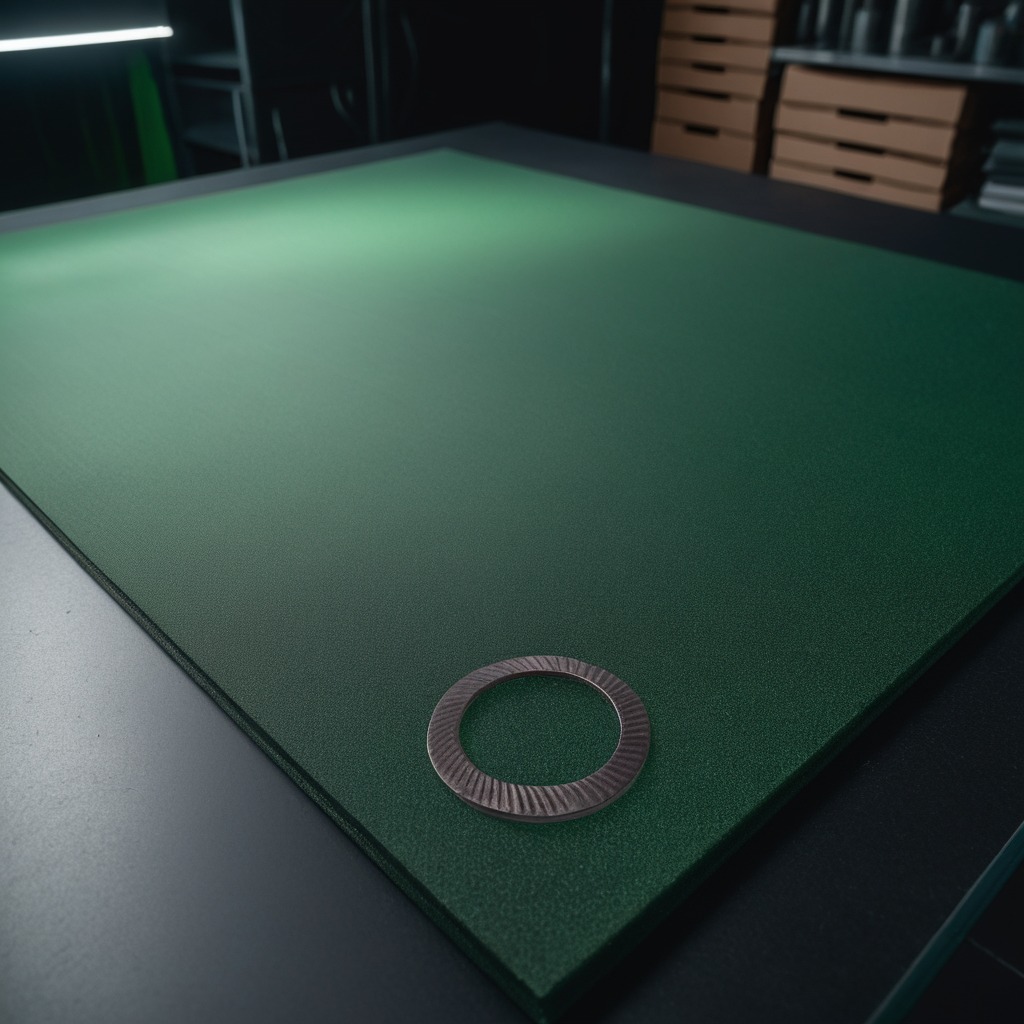
A flat metal washer is lying on a green rubber mat inside a workshop at night dim ambient light soft shadows worn but beneath the mat